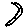
Label: moon